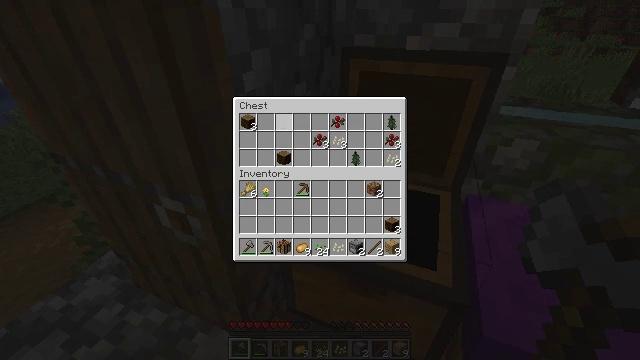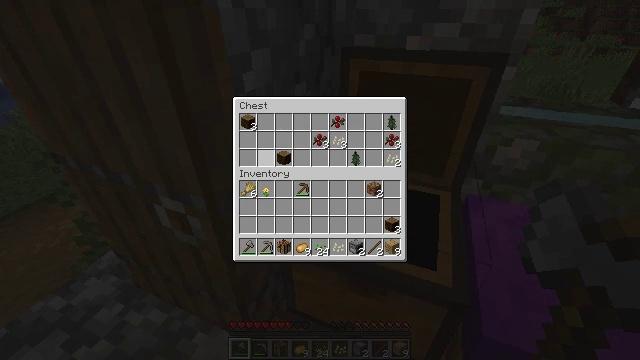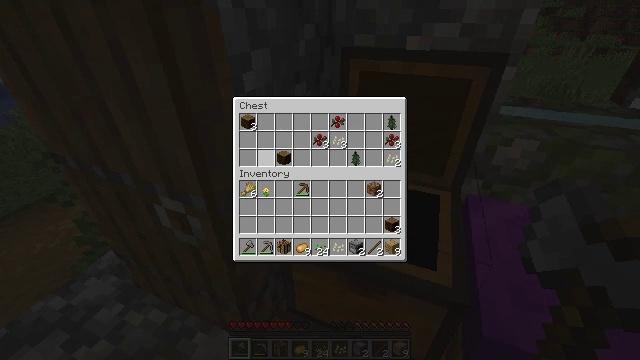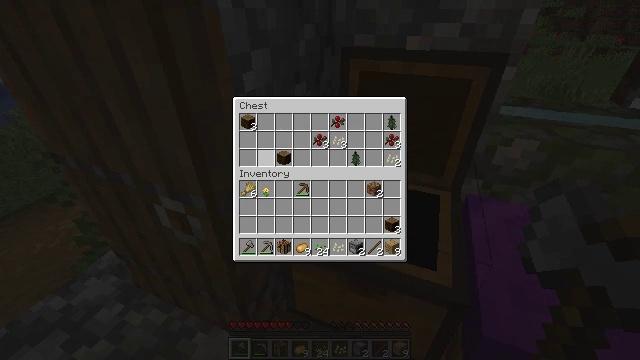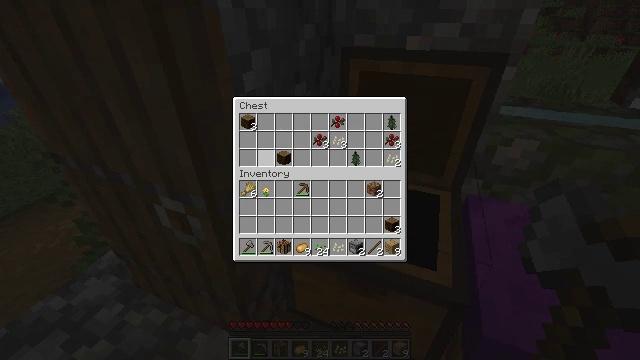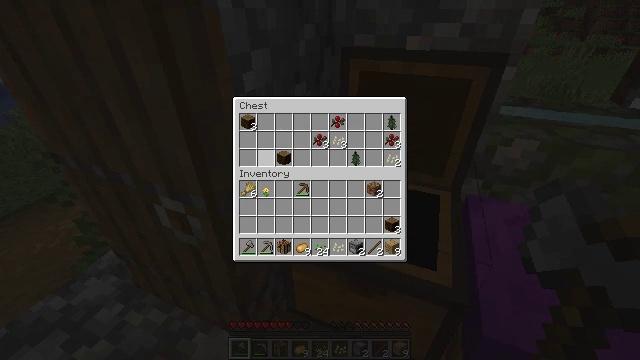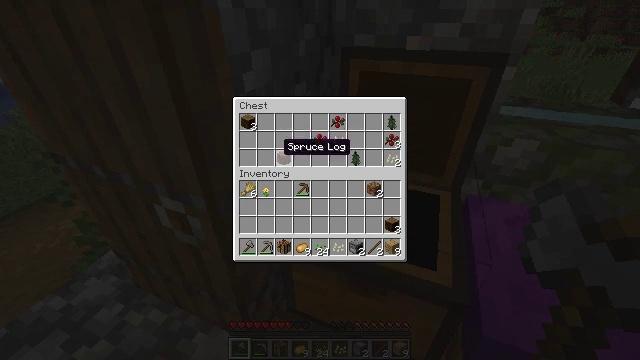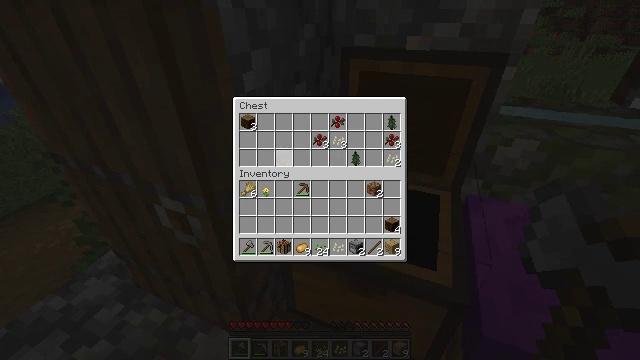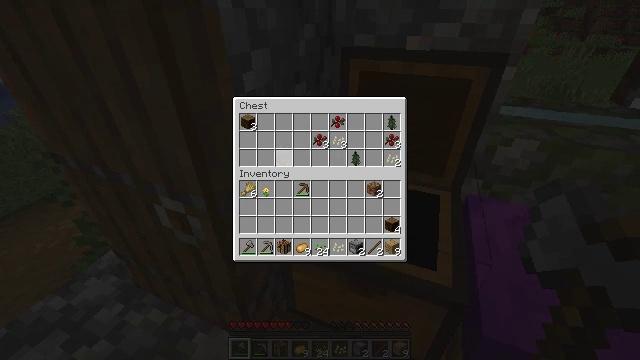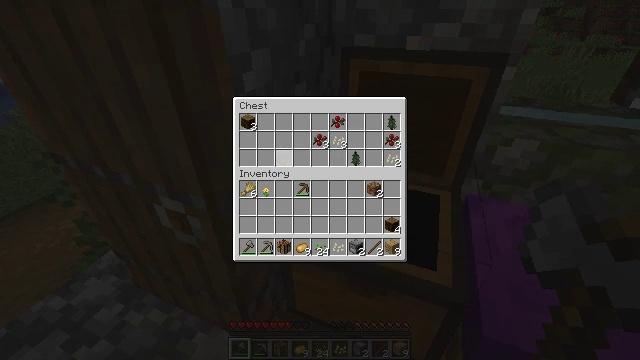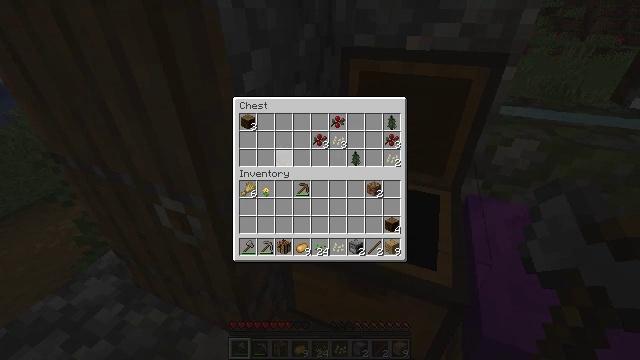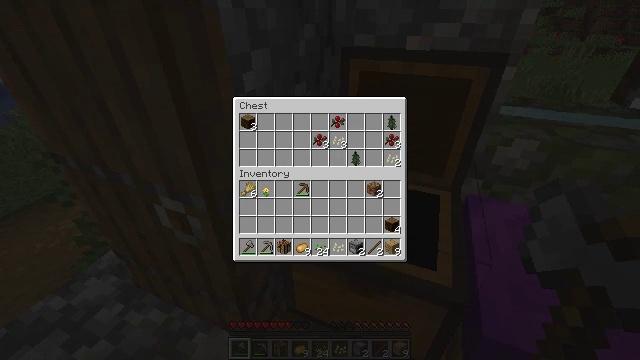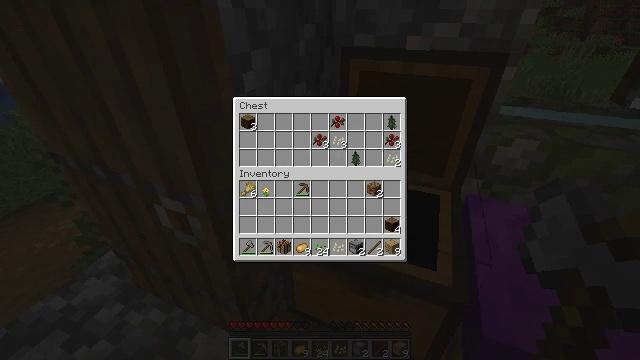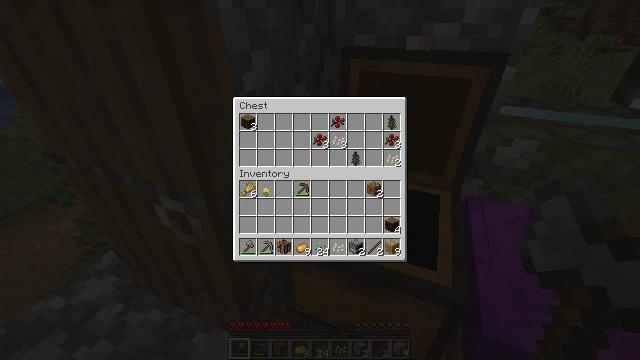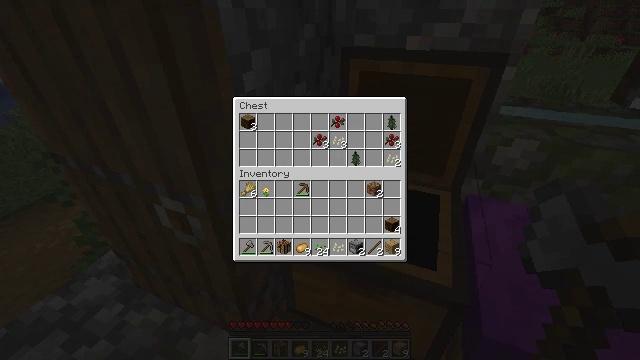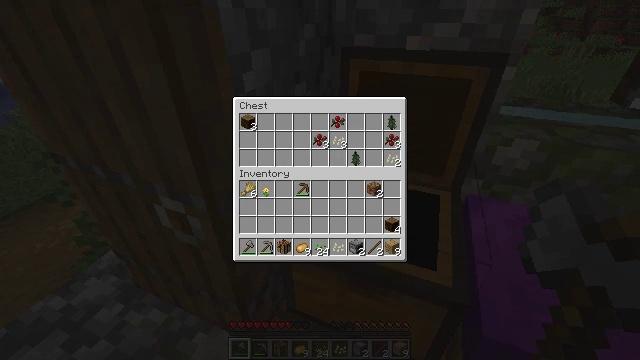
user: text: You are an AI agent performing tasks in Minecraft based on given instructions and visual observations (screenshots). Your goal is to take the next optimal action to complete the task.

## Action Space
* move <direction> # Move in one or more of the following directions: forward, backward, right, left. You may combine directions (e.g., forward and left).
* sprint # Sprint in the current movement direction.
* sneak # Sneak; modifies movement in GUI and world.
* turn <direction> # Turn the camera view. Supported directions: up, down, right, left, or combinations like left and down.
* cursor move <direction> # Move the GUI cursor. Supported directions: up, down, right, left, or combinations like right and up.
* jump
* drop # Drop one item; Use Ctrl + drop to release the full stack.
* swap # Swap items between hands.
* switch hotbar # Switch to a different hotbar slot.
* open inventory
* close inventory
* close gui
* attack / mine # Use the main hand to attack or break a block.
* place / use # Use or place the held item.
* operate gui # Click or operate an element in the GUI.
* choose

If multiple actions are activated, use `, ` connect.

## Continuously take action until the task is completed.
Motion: motion action
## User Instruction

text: Take down the purple bed.
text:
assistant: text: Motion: sneak, cursor move left and down
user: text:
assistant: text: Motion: sneak
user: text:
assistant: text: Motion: sneak
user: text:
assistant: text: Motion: sneak
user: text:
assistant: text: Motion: sneak
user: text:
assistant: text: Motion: sneak
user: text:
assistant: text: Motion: sneak, operate gui
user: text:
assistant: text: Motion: sneak, operate gui
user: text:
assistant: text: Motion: sneak, operate gui
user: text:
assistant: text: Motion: sneak
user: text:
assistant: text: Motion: sneak, cursor move left and up
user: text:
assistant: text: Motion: sneak, cursor move left and up
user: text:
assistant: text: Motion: sneak
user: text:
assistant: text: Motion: sneak
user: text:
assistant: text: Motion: sneak, operate gui
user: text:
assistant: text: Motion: sneak, operate gui
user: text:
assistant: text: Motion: sneak, operate gui
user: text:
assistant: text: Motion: sneak
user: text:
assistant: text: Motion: sneak
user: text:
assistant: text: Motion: sneak
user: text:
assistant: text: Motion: sneak
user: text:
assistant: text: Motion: sneak, cursor move right, operate gui
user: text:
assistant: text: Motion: sneak, operate gui
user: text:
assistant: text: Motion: sneak, operate gui
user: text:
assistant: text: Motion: sneak
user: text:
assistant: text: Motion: sneak, cursor move right
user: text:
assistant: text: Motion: sneak
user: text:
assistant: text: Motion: sneak
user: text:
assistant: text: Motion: sneak
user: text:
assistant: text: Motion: sneak